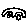
Label: car